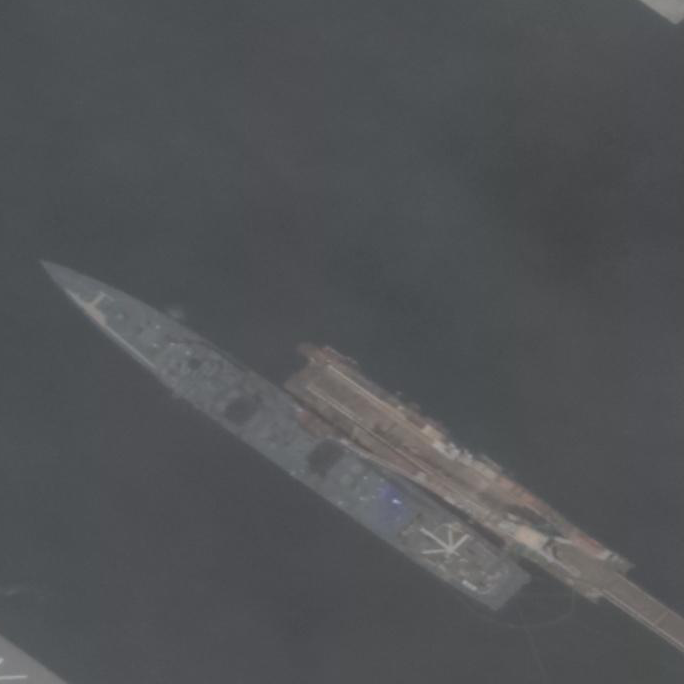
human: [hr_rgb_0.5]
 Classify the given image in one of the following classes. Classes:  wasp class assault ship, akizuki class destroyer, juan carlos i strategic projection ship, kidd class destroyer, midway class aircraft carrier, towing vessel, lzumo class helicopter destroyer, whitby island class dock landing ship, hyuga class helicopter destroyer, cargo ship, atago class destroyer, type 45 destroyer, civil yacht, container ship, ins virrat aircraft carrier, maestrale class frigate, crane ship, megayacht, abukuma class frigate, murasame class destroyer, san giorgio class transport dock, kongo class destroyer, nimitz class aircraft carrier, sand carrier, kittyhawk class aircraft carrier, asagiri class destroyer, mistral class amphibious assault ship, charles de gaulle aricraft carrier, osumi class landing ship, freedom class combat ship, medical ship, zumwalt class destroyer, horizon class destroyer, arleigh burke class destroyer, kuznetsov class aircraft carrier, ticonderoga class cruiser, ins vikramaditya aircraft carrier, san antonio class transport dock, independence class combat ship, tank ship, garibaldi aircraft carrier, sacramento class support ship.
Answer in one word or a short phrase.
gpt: Murasame class destroyer